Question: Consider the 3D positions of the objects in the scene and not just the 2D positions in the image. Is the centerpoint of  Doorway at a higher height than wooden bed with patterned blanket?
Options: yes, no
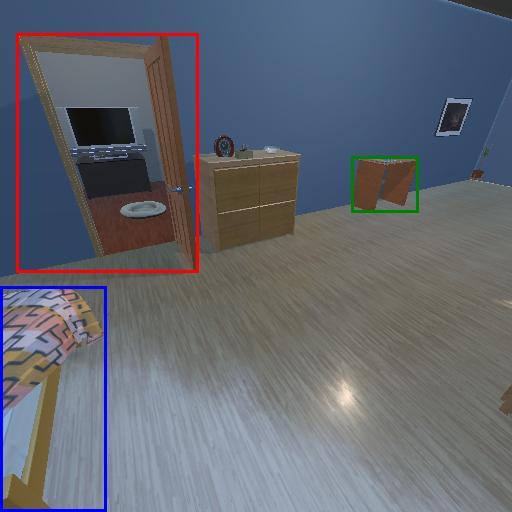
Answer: yes